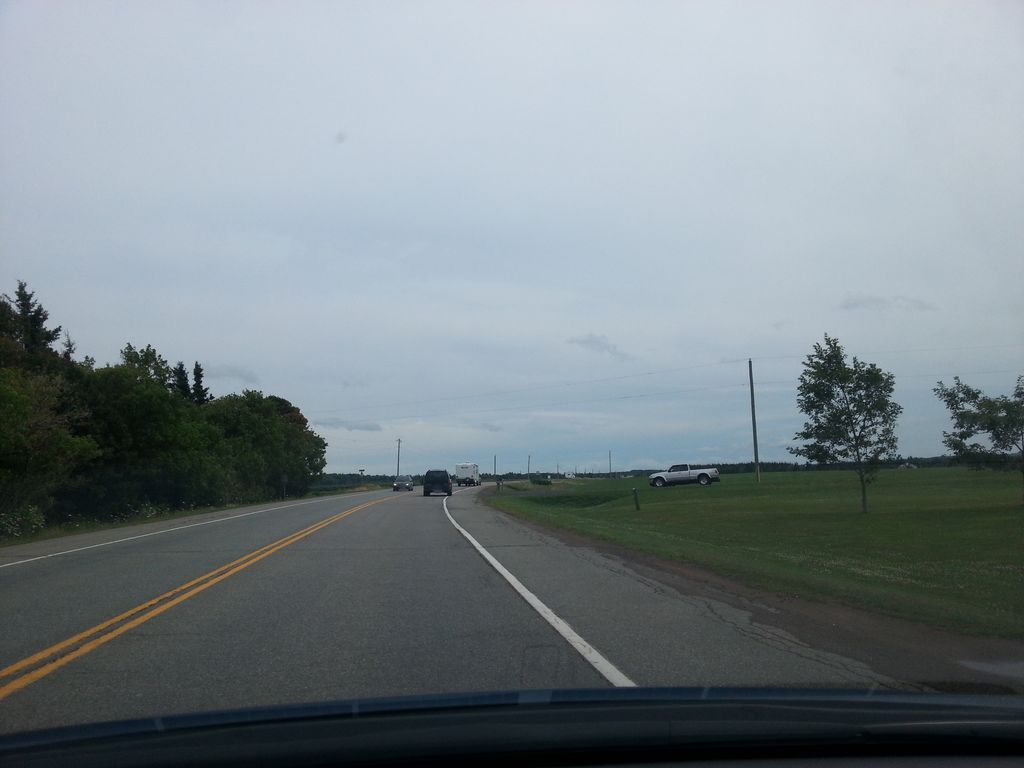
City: charlottetown